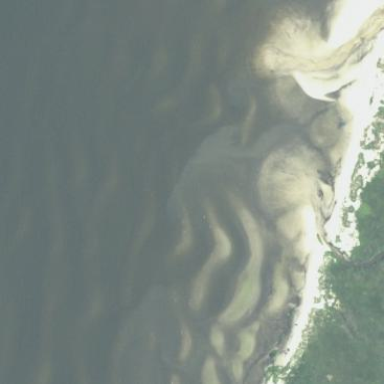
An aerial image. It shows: Shoal with sandy surface.